Chest X-ray:
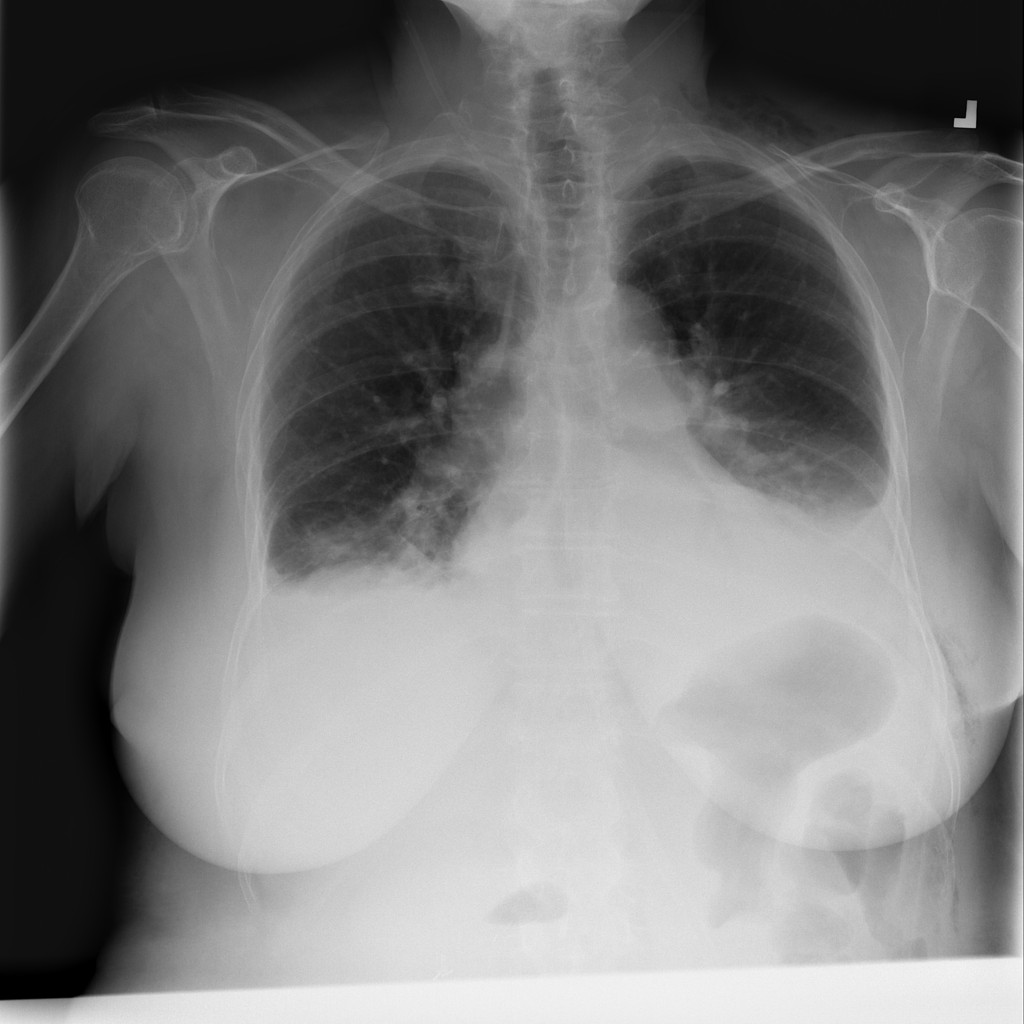
Findings: Consolidation, Effusion
No abnormal finding: no